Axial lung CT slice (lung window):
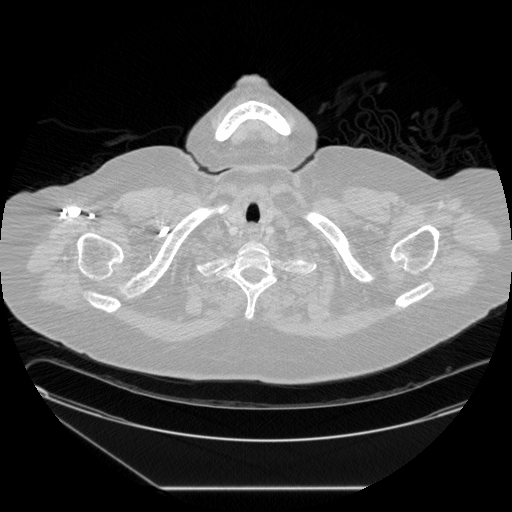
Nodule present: no